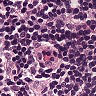
Metastatic tissue present: no